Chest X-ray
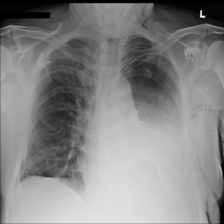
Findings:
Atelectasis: negative
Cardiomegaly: negative
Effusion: negative
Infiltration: negative
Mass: negative
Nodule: negative
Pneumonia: negative
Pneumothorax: negative
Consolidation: negative
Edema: negative
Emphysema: positive
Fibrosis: negative
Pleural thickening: negative
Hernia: negative